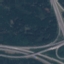
Label: Highway